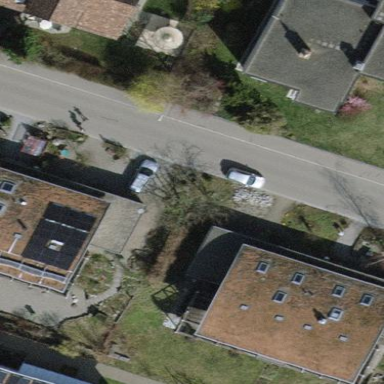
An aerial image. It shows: Terrace building with round-shaped roof.